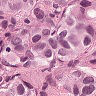
Metastatic tissue present: yes